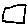
Label: square